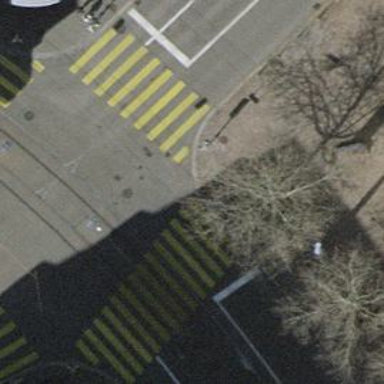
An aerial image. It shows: Kerb barrier.